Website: lowes
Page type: billing-address
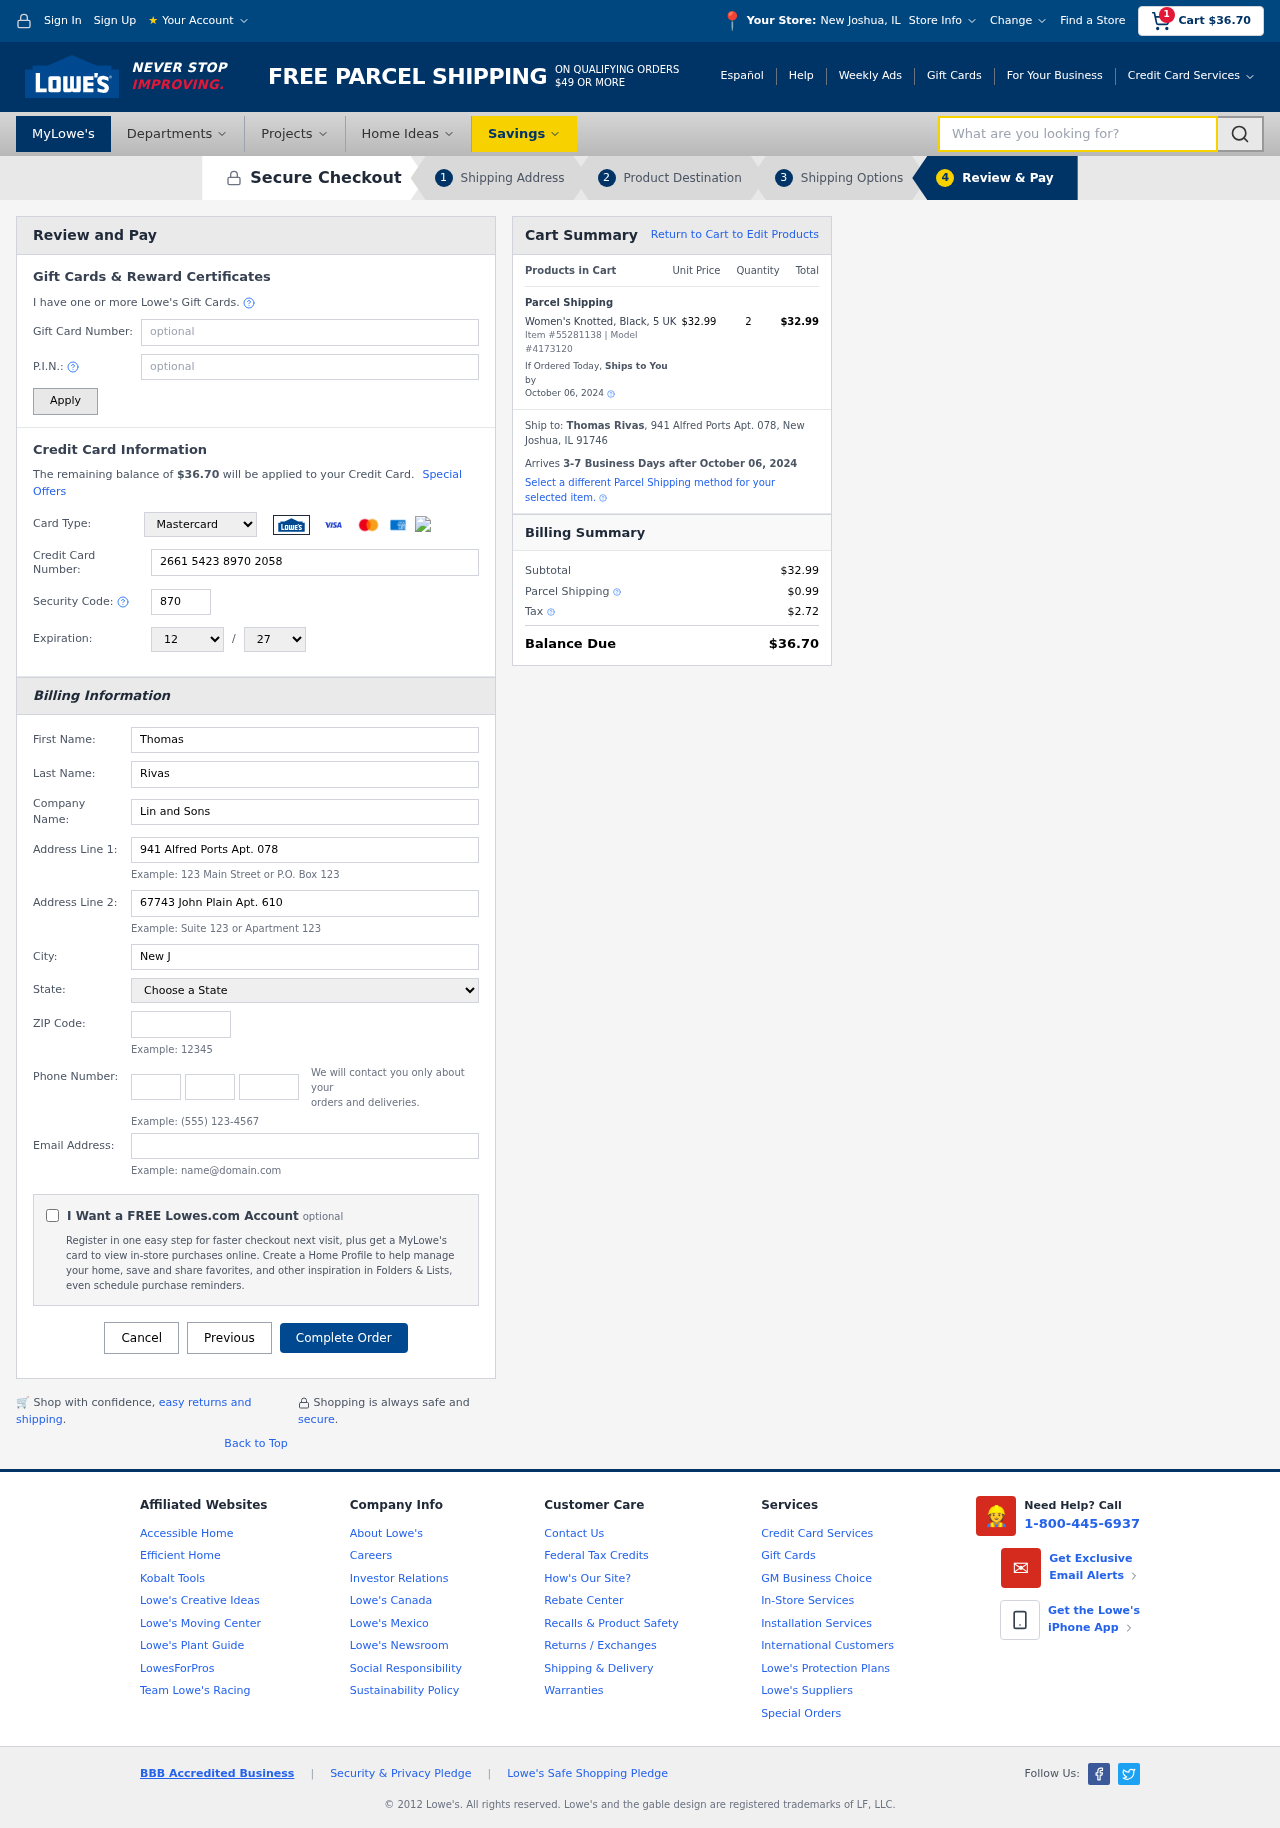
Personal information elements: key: PII_CARD_CVV
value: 870
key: PII_CARD_EXPIRY_MONTH
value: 12
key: PII_CARD_EXPIRY_YEAR
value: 27
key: PII_CARD_NUMBER
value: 2661 5423 8970 2058
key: PII_CARD_TYPE
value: Mastercard
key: PII_CITY
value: New Joshua
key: PII_CITY_STATE
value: New Joshua, IL
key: PII_COMPANY
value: Lin and Sons
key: PII_EMAIL
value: trivas@yahoo.com
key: PII_FIRSTNAME
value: Thomas
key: PII_FULLNAME
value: Thomas Rivas
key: PII_LASTNAME
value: Rivas
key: PII_PHONE_AREA
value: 762
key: PII_PHONE_PREFIX
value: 610
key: PII_PHONE_SUFFIX
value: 8288
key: PII_POSTCODE
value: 91746
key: PII_STATE
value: Illinois
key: PII_STREET
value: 941 Alfred Ports Apt. 078
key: PII_STREET2
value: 67743 John Plain Apt. 610
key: PII_CITY_STATE_ZIP
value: New Joshua, IL 91746
Product elements: key: PRODUCT1_NAME
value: Women's Knotted, Black, 5 UK
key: PRODUCT1_PRICE
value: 32.99
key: PRODUCT1_QUANTITY
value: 2
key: PRODUCT_ITEM_NUMBER
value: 55281138
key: PRODUCT_MODEL_NUMBER
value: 4173120
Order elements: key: ORDER_SUBTOTAL
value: $36.70
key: ORDER_TOTAL
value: $36.70
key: ORDER_SHIPPING_DATE
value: October 06, 2024
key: ORDER_SUBTOTAL
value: $32.99
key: ORDER_DELIVERY_DATE
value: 3-7 Business Days after October 06, 2024
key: ORDER_SHIPPING_DATE2
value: October 06, 2024
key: ORDER_SUBTOTAL2
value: $32.99
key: ORDER_SHIPPING_COST
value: $0.99
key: ORDER_TAX
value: $2.72
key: ORDER_TOTAL2
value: $36.70
Search elements: key: HEADER_SEARCH
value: What are you looking for?